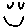
Label: smiley face